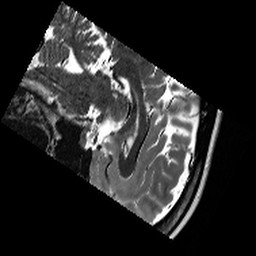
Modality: T2w
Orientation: sagittal
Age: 29
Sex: female
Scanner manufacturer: siemens
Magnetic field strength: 3 T
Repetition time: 13.15 s
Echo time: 0.082 s